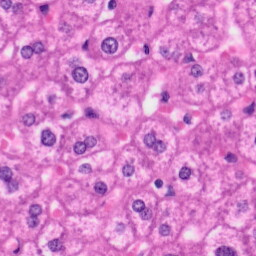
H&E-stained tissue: Liver